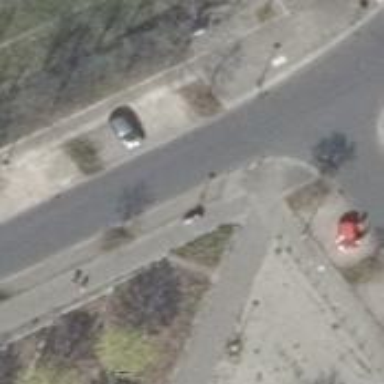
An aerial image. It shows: Unmarked crossing on the road.